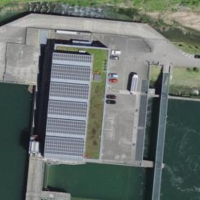
EUNIS habitat code: 54
Species observed at this site:
Tachybaptus ruficollis
Corvus corone
Motacilla cinerea
Cyanistes caeruleus
Turdus philomelos
Alcedo atthis
Sturnus vulgaris
Troglodytes troglodytes
Chloris chloris
Aix galericulata
Fringilla coelebs
Buteo buteo
Spinus spinus
Carduelis carduelis
Columba palumbus
Turdus merula
Phalacrocorax carbo
Poecile palustris
Phylloscopus collybita
Cygnus olor
Mergus merganser
Turdus pilaris
Pica pica
Phoenicurus ochruros
Picus viridis
Motacilla alba